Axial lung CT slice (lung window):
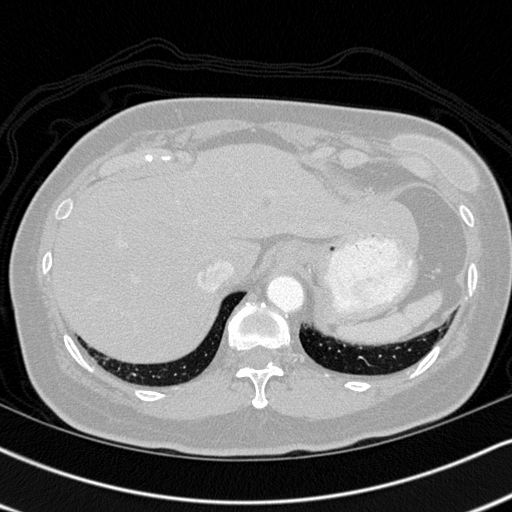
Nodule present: no